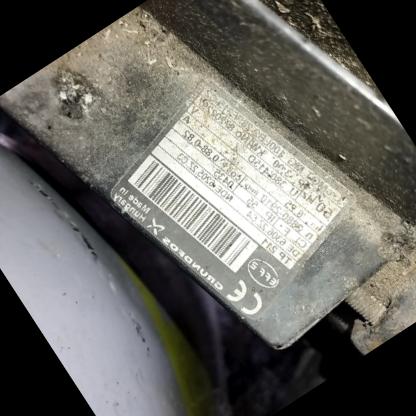
Klasa: tabliczka-znamionowa